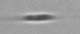
Label: Cylindrotheca_morphotype1